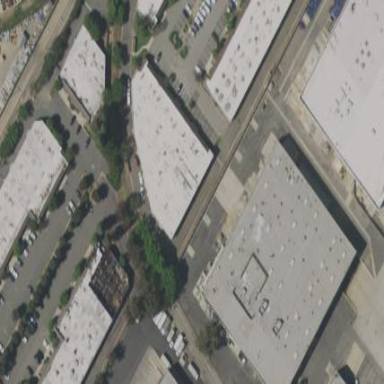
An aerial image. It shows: Commercial building.